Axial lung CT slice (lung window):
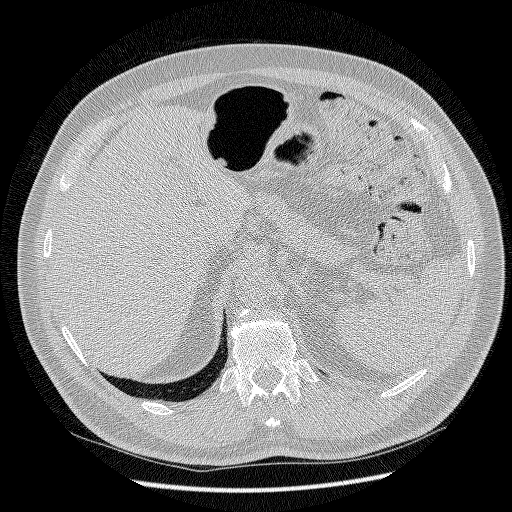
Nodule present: no